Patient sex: M
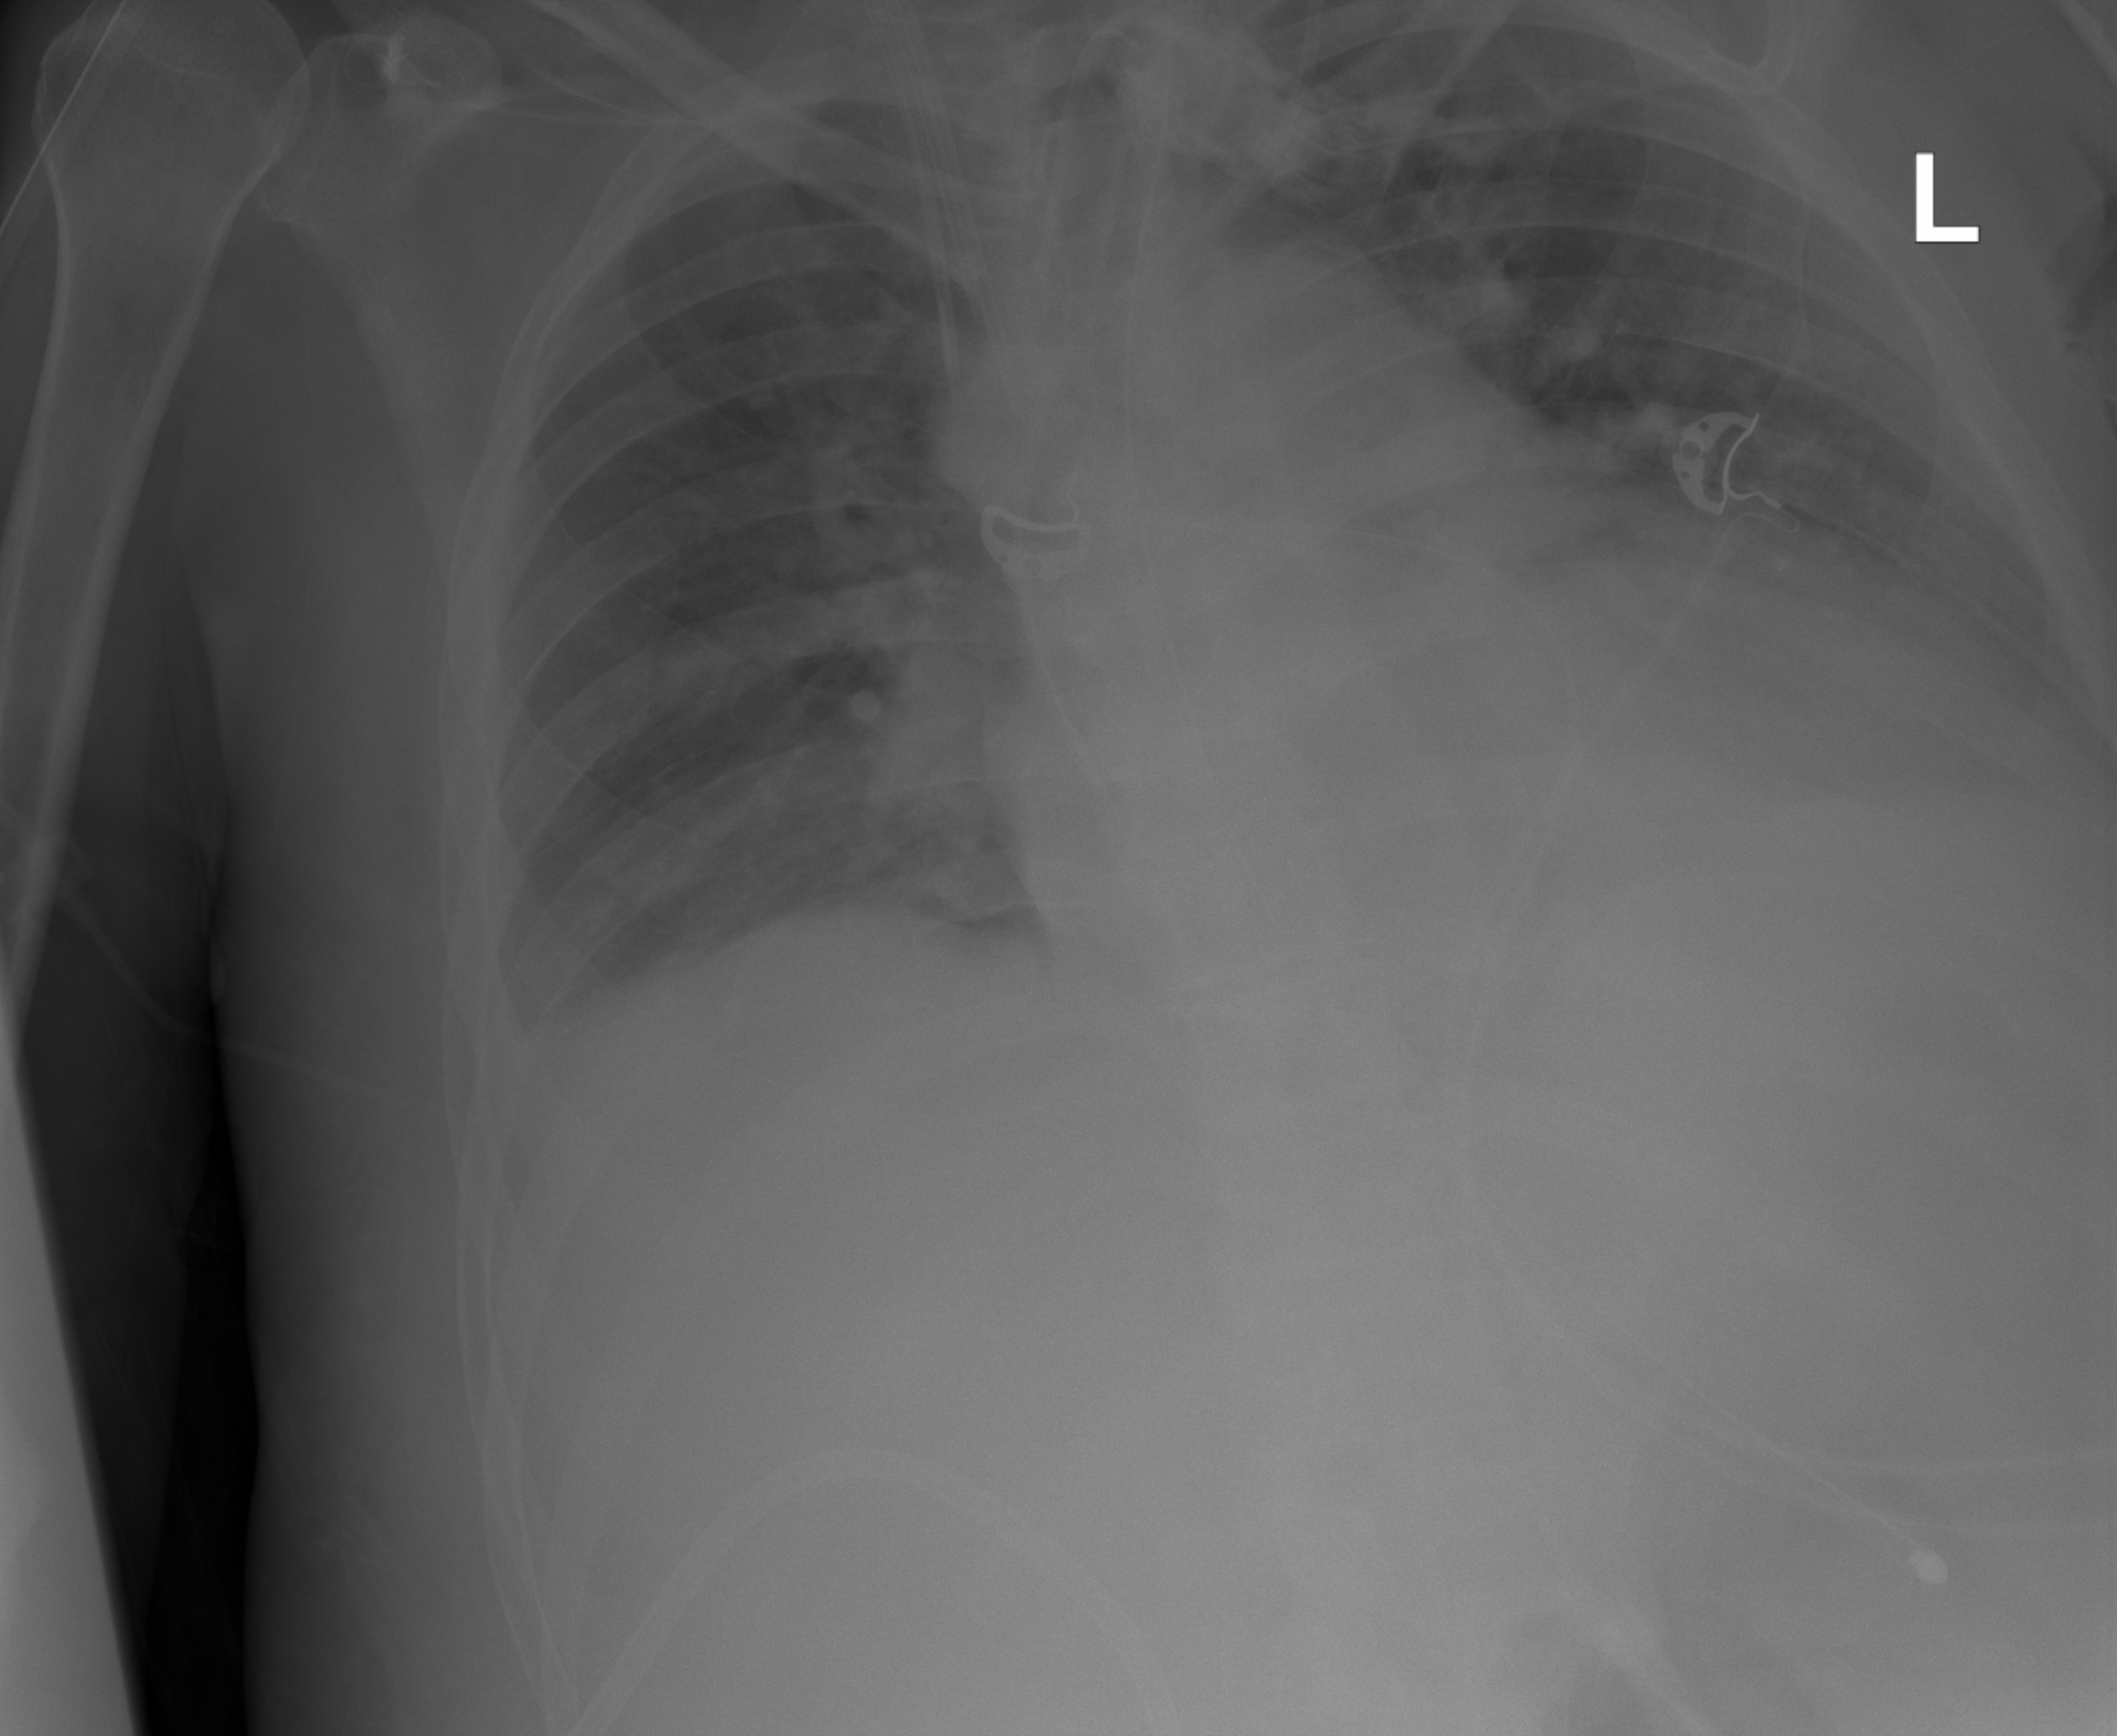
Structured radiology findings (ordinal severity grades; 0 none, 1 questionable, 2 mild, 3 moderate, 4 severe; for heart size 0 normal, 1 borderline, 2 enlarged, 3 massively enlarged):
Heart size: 2
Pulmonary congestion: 2
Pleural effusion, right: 2
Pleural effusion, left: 2
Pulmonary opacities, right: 0
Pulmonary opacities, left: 0
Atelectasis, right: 0
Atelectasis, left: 0